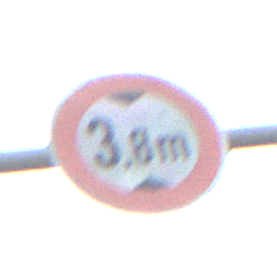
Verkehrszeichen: TatsaechlicheHoehe
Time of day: MorningAfternoon
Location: Outdoor (Nature)
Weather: PartlyCloudy
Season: NotSpecified
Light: Natural